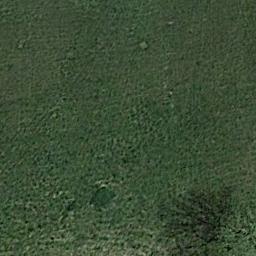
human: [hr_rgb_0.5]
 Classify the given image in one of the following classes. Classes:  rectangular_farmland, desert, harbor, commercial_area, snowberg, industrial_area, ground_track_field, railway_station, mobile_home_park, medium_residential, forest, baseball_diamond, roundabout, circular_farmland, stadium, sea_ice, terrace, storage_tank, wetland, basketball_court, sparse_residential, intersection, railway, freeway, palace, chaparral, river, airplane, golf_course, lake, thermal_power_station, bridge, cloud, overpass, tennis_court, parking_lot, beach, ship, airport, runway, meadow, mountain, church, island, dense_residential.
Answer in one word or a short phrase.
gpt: meadow